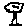
Label: tree